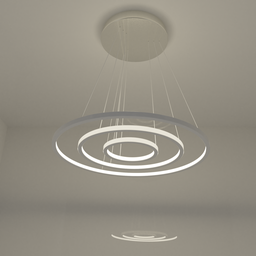
Label: lighting